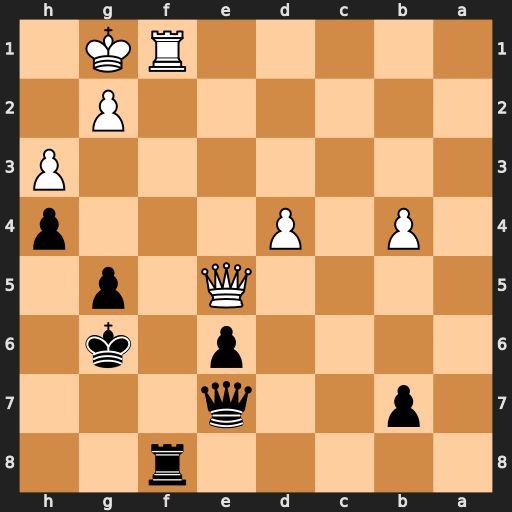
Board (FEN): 5r2/1p2q3/4p1k1/4Q1p1/1P1P3p/7P/6P1/5RK1
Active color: b
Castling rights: -
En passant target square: -
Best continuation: Rxf1+ Kxf1 Qf6+ Qxf6+ Kxf6